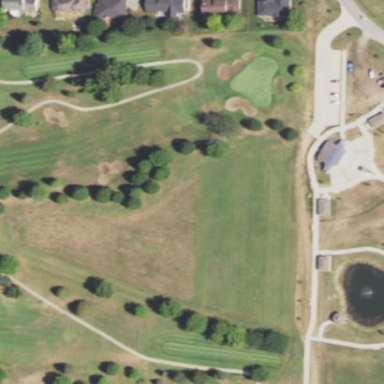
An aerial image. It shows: Golf fairway surrounded by grass.